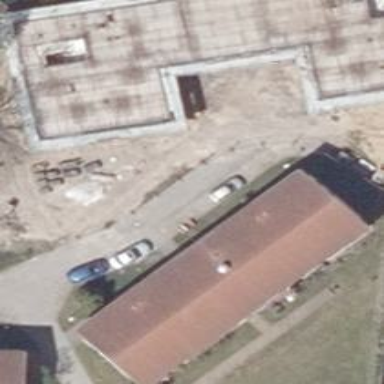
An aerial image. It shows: Beige kindergarten with gabled grey metal roof.